Field crop: maize
Growth stage: 1
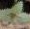
Species: datura